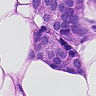
Metastatic tissue present: yes